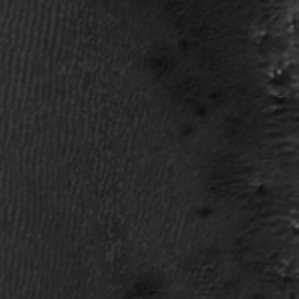
Label: frost